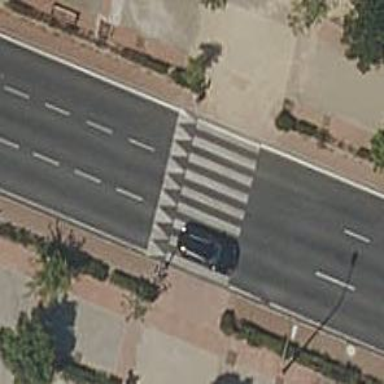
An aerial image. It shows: Marked road crossing with traffic calming table.